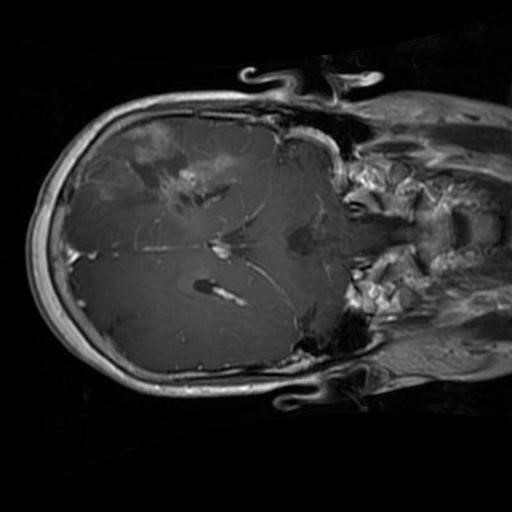
Label: brain_glioma